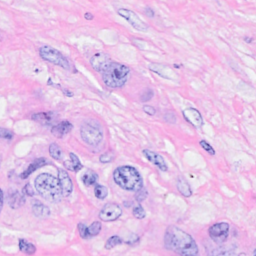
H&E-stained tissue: Breast